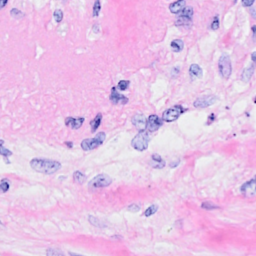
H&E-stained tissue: Breast